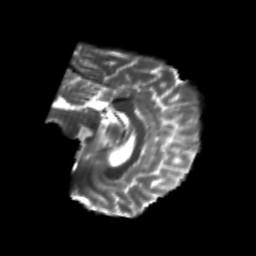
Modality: T2w
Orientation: sagittal
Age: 22
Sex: male
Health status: healthy
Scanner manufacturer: philips
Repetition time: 7.391 s
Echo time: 0.08599 s